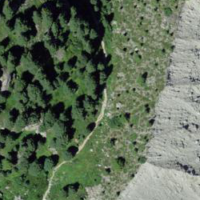
EUNIS habitat code: 26
Species observed at this site:
Empetrum nigrum